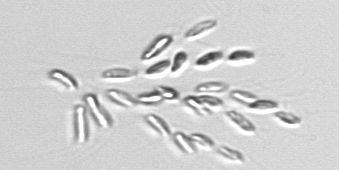
Label: Dinobryon